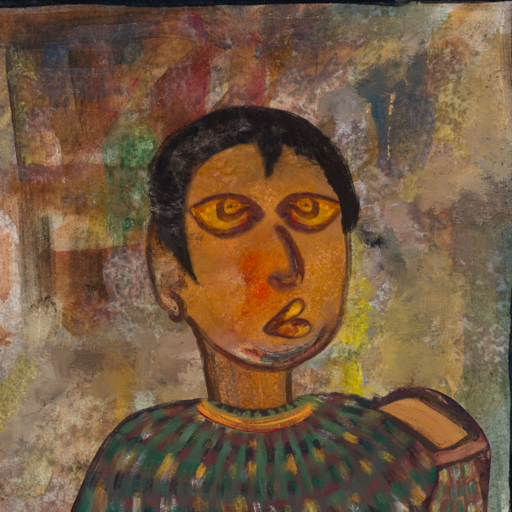
Background: Mosgoul, Head And Neck Side: Pipe, Face Side: Comrade, Bust: After_Raid, Hair Side: Roy_Bahadur, Head Accessory: Blank, Second Necklace: Blank, Necklace: Mother_And_Son_Son, Baby: Blank